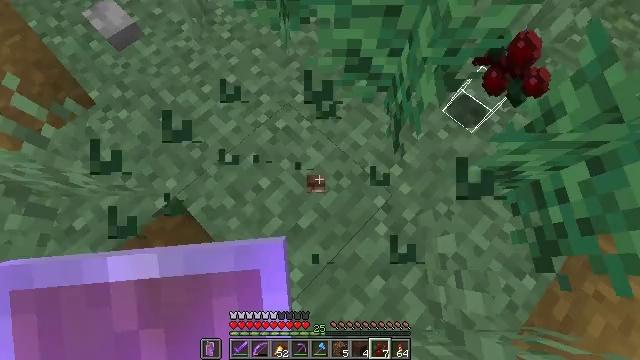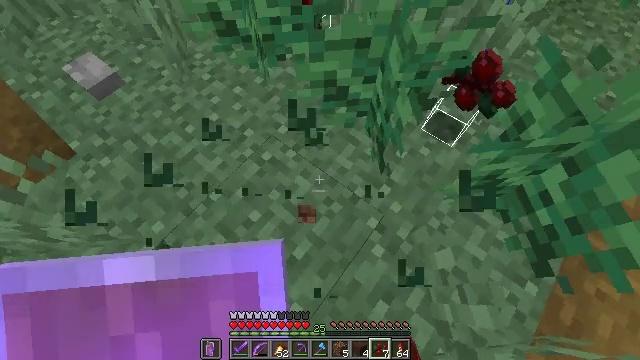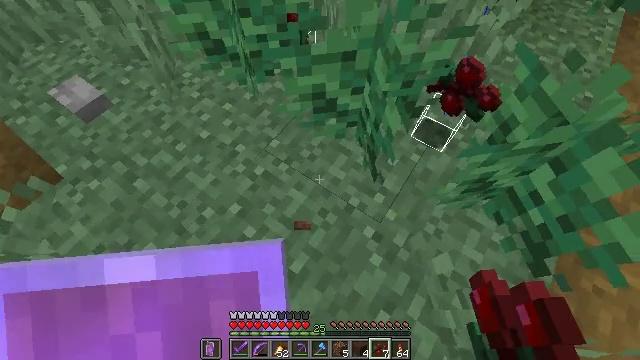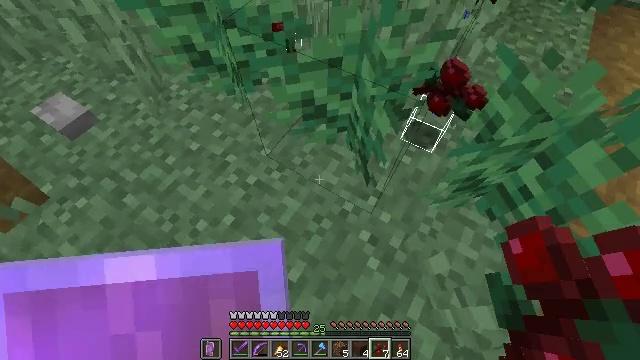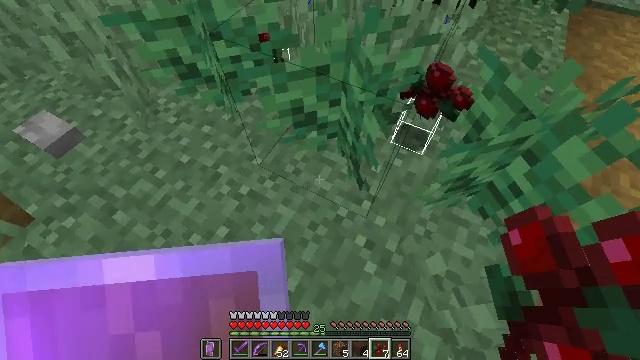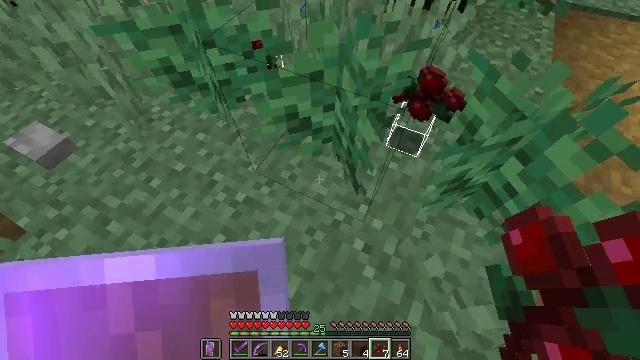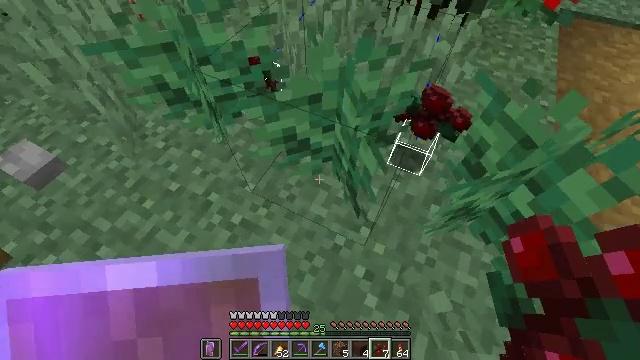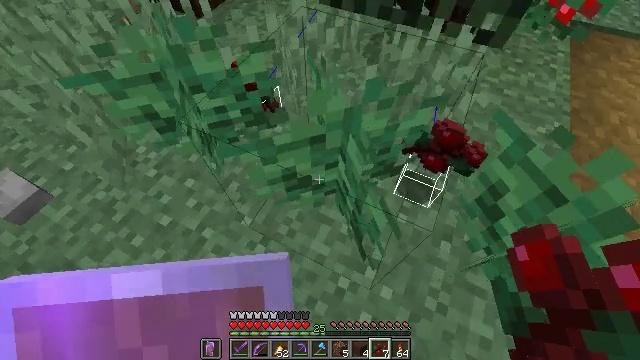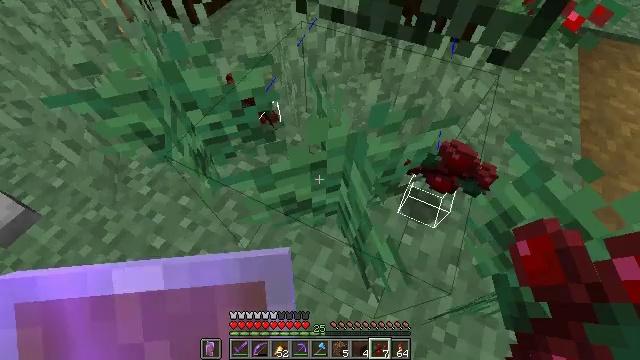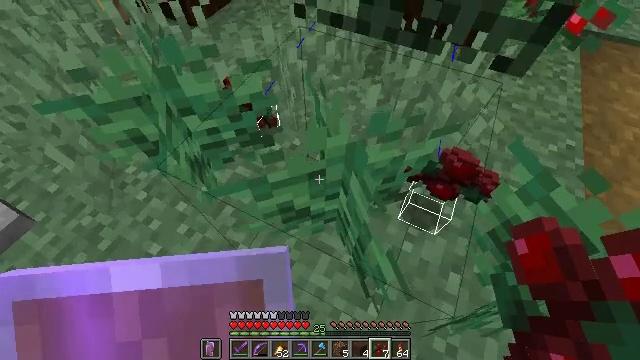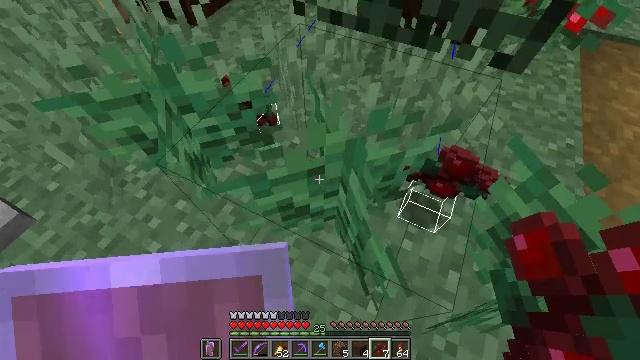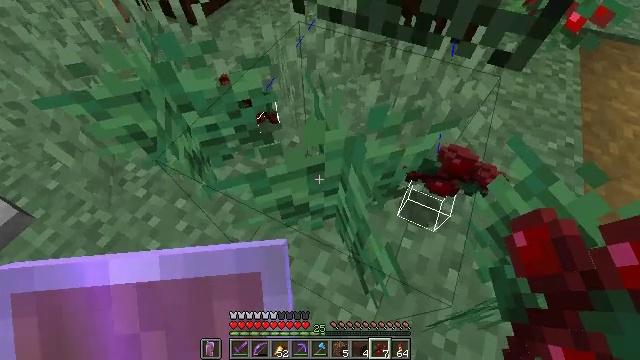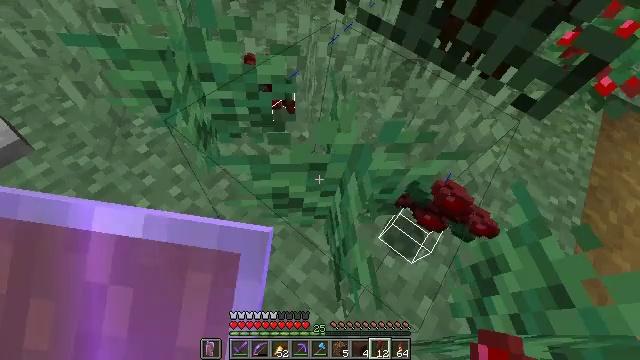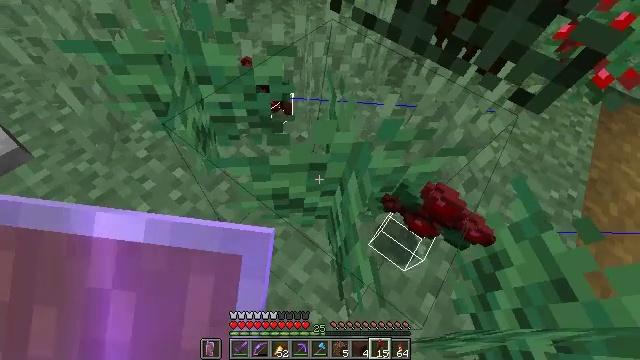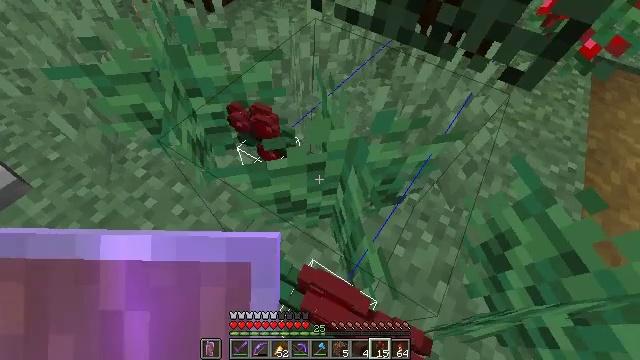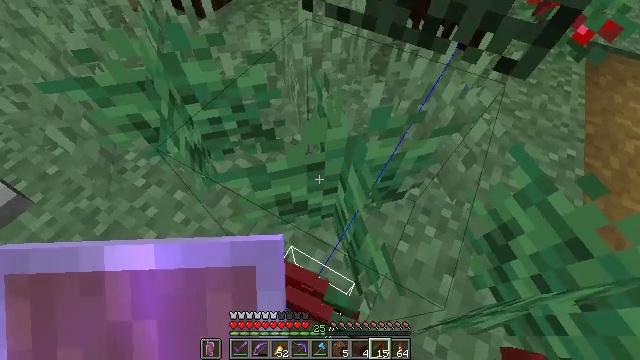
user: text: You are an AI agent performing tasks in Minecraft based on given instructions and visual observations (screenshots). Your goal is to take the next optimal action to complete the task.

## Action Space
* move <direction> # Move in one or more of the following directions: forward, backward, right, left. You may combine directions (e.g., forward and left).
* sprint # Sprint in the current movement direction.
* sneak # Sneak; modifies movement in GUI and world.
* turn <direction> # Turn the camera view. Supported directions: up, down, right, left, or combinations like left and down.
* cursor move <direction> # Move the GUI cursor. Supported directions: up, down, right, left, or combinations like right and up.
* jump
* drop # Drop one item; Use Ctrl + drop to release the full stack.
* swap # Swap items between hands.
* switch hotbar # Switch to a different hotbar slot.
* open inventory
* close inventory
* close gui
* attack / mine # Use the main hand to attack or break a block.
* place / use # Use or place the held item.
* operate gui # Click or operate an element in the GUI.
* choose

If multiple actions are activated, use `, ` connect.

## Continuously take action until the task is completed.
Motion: motion action
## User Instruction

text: Gather the sticky piston from a redstone contraption.
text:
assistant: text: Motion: turn right and up
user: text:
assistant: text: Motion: turn right and up
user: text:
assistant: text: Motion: turn right and up
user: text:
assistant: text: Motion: turn right and up
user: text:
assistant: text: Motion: move forward, turn right and up
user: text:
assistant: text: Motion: move forward
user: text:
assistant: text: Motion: move forward
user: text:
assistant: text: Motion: move forward
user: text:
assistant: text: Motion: no_op
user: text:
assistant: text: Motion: no_op
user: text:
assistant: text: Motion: no_op
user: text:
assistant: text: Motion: no_op
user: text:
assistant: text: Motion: no_op
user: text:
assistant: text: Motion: no_op
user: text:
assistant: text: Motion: no_op
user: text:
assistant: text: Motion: no_op
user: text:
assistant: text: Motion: no_op
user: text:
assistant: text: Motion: no_op
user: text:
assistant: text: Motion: no_op
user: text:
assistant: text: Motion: no_op
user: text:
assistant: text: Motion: no_op
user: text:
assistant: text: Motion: no_op
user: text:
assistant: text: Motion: no_op
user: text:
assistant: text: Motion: turn right and up
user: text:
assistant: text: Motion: turn right and up
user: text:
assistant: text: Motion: move right, turn right and up
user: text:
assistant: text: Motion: move right, turn right and up
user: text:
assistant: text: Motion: move right, turn right and up
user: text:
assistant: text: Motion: move right, turn up
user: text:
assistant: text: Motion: move back and move right